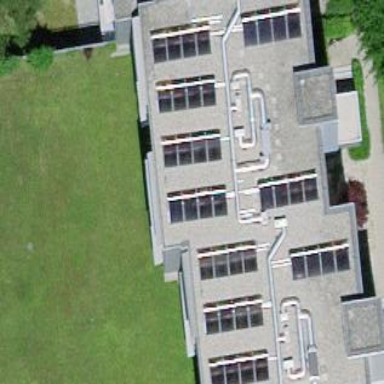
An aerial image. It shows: Residential building.